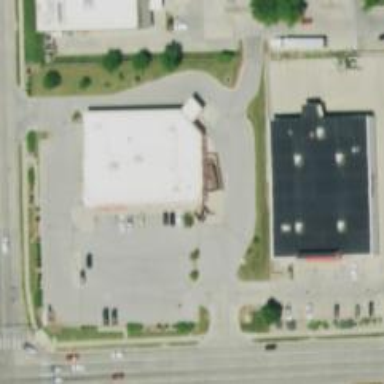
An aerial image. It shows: Pharmacy providing healthcare services.